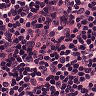
Metastatic tissue present: no